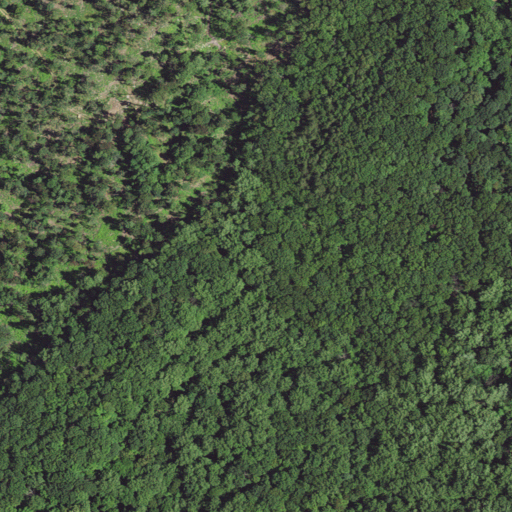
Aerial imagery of gap in Virginia named Wingfield Gap containing deciduous forest and mixed forest